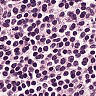
Metastatic tissue present: no